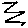
Label: zigzag